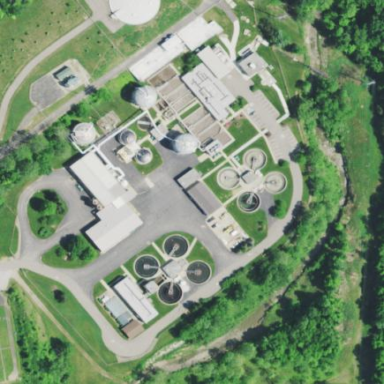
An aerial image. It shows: Wastewater plant.